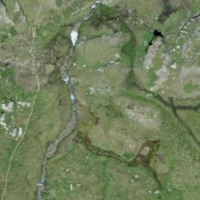
EUNIS habitat code: 26
Species observed at this site:
Lysandra coridon
Erebia tyndarus
Issoria lathonia
Aglais urticae
Parnassius phoebus
Erebia pharte
Silene acaulis
Bistorta vivipara
Allium schoenoprasum
Arnica montana
Falco tinnunculus
Gentianella campestris